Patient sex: M
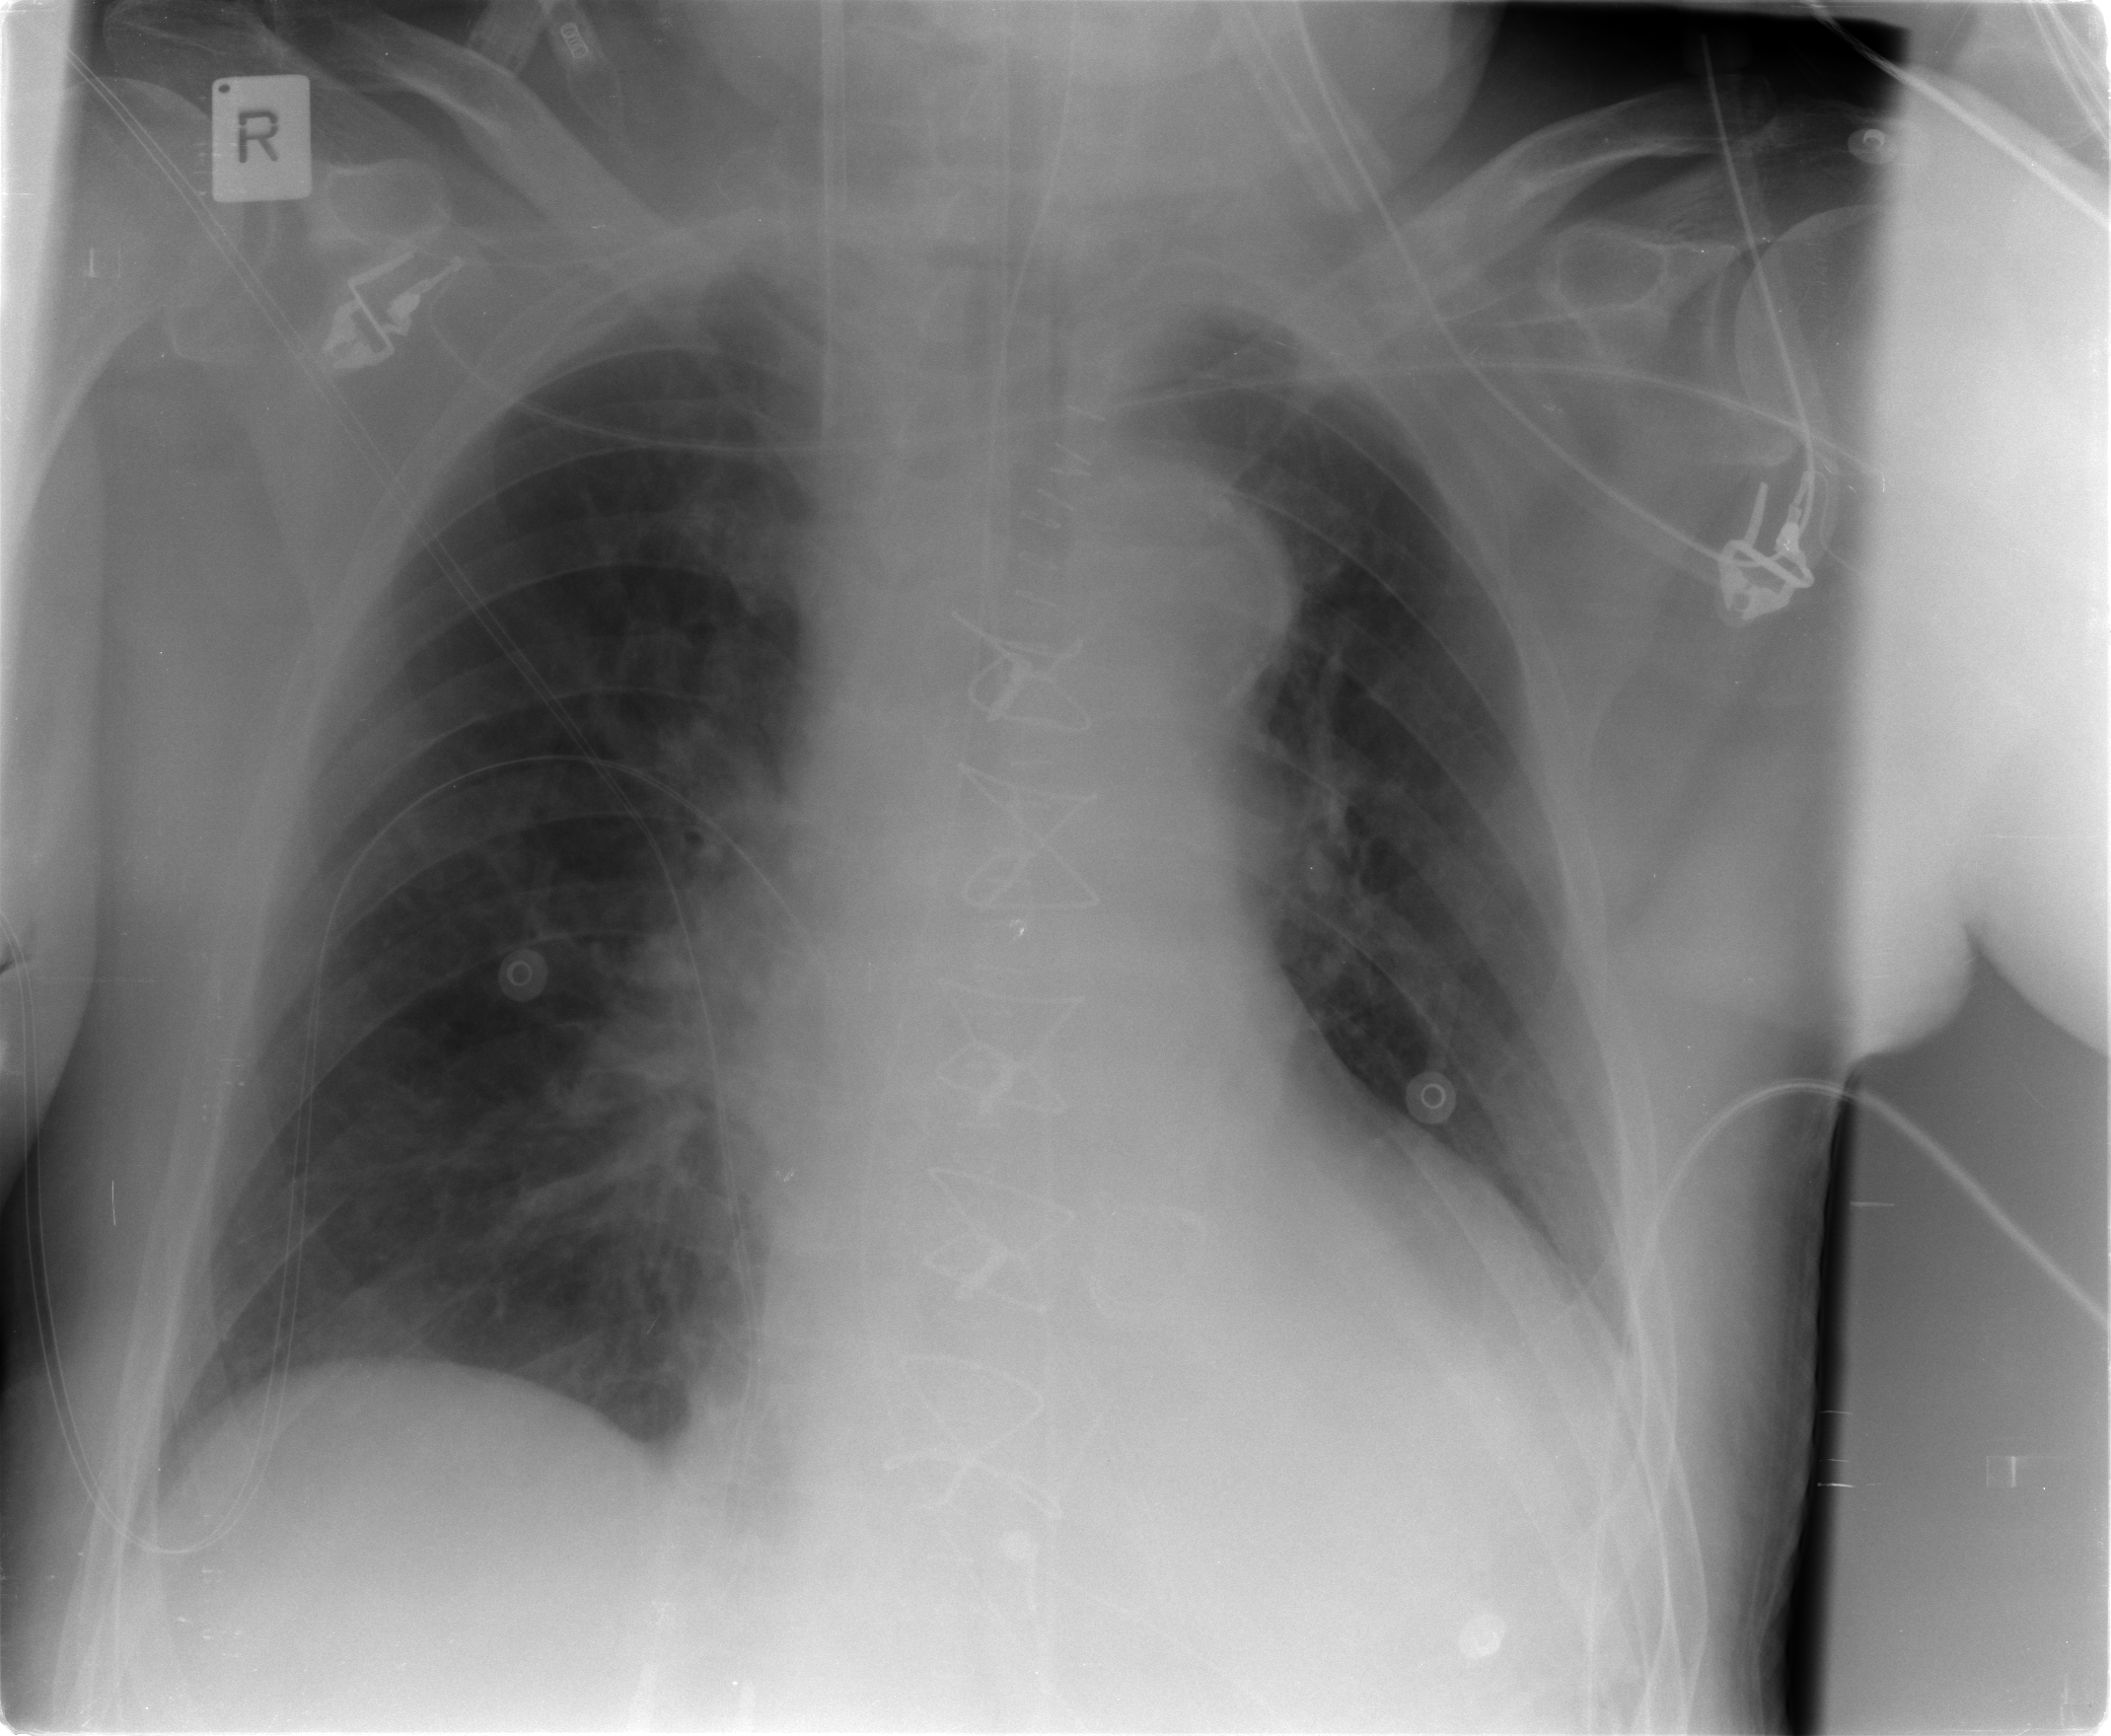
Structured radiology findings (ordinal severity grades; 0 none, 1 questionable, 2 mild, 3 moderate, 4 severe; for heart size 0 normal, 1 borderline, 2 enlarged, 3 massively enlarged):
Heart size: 0
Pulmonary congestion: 2
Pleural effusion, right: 0
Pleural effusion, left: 2
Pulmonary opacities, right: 0
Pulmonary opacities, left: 0
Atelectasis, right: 0
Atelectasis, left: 2